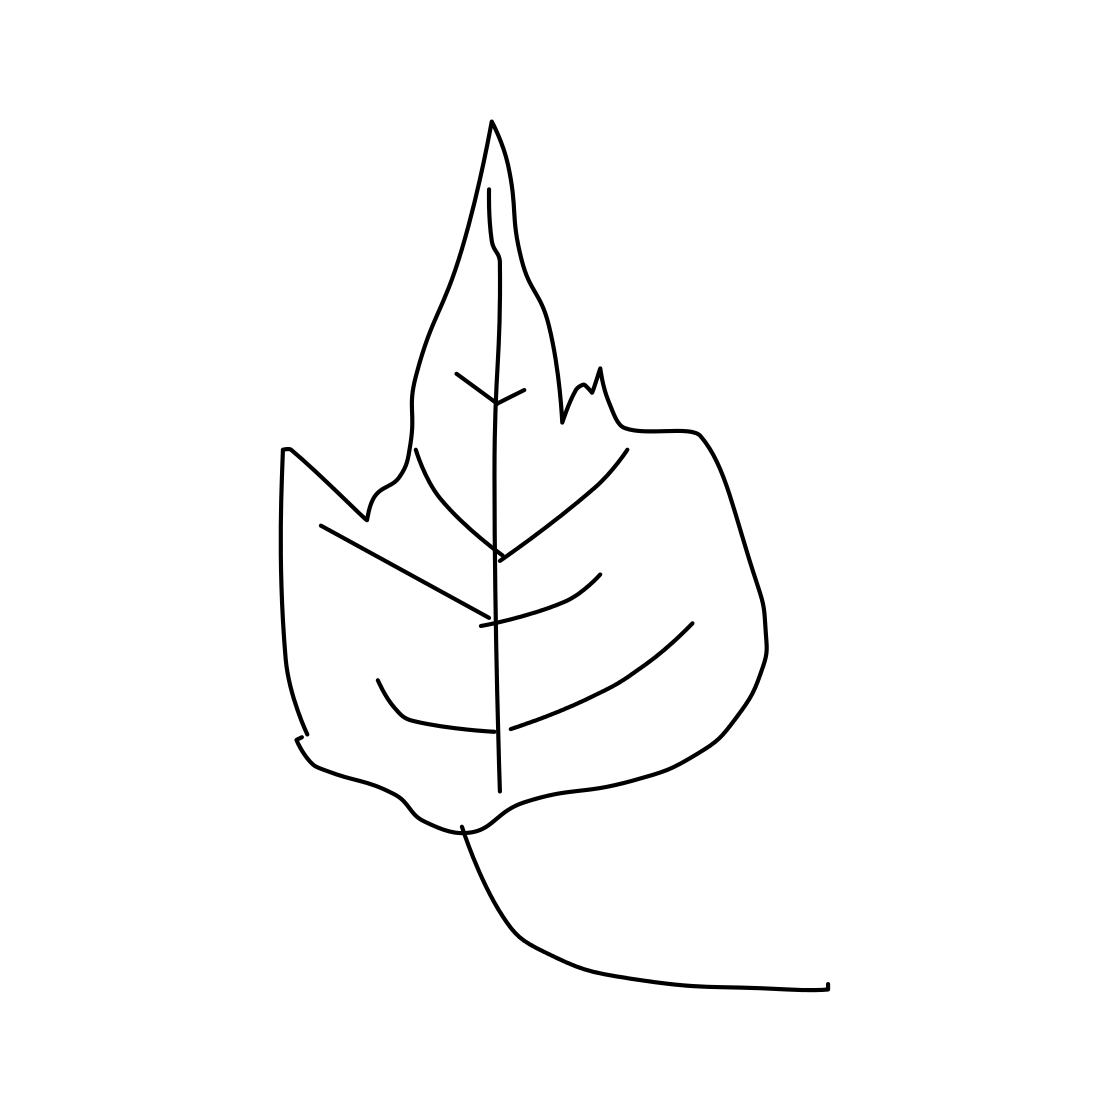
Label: leaf